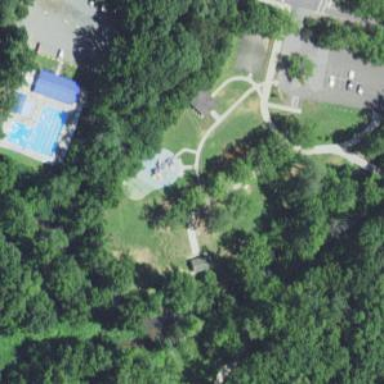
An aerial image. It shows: Excellent visible footway trail.